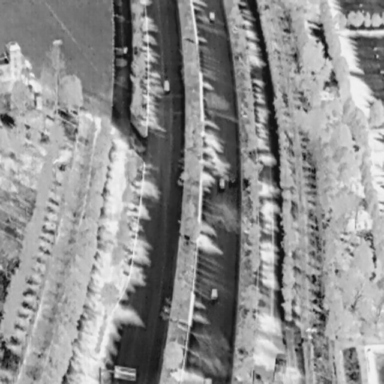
There are three Cars in the infrared image.